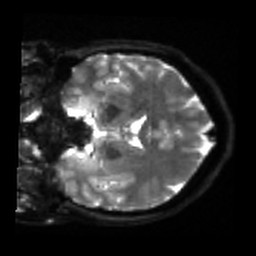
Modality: sbref
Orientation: coronal
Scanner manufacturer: siemens
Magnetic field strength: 3 T
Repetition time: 4 s
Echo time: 0.0594 s